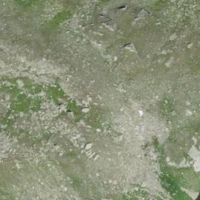
EUNIS habitat code: 31
Species observed at this site:
Jacobaea incana